Question: Given the data model below I would like to select every ConfigurableItem that has a Schedule where IsActive =true.

I have looked at numerous examples re: associative tables and don't really get any of them due to the examples somehow magically ignoring the many-to-many association. There seems to be a lot of suggestion that I should be able to :
'''
var f = from citem in context.ConfigurableItems
where citem.ConfigurableItemSchedules.Schedule.IsActive == true
select citem;
'''
But that doesn't intellisense / compile. What am I missing here?
Im using a .dbml autogenerated from drag and drop from server explorer (sql server) so below is some code that is auto generated that may help answer some of the comments. They're just truncated snippets of the generated fields.
'''
public partial class ConfigurableItem : INotifyPropertyChanging, INotifyPropertyChanged
{
private static PropertyChangingEventArgs emptyChangingEventArgs = new PropertyChangingEventArgs(String.Empty);
private long _ConfigurableItemIndexCode;
private string _ItemRootPath;
private string _ItemName;
private string _HandlerAssembly;
private string _HandlerType;
private EntitySet<ConfigurableItemProperty> _ConfigurableItemProperties;
private EntitySet<ConfigurableItemSchedule> _ConfigurableItemSchedules;
'''
....
'''
public partial class ConfigurableItemSchedule : INotifyPropertyChanging, INotifyPropertyChanged
{
private static PropertyChangingEventArgs emptyChangingEventArgs = new PropertyChangingEventArgs(String.Empty);
private long _ConfigurableItemIndexCode;
private long _ScheduleIndexCode;
private EntityRef<ConfigurableItem> _ConfigurableItem;
private EntityRef<Schedule> _Schedule;
'''
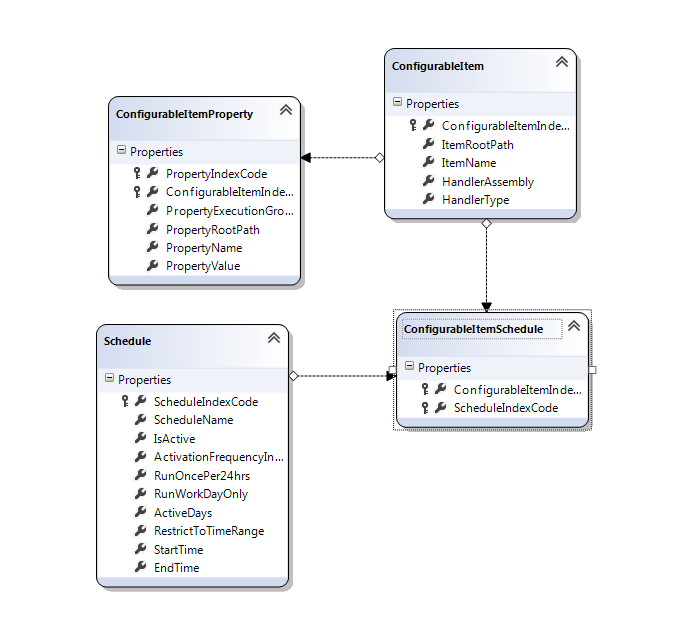
Answer: I think you need:
'''
var f = from citem in context.ConfigurableItems
where citem.ConfigurableItemSchedules.Any(s=>s.Schedule.IsActive)
select citem;
'''
or something like that.